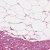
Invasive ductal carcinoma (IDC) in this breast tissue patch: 0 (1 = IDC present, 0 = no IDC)